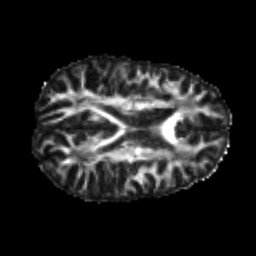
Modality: FA
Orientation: axial
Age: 24
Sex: male
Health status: healthy
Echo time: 0.074 s